Question: I am using this <URL>.
The problem I am having is, when resizing the browser window. A white border appears.

Is there anything I can do to fix this issue?
<URL>.
Thanks.
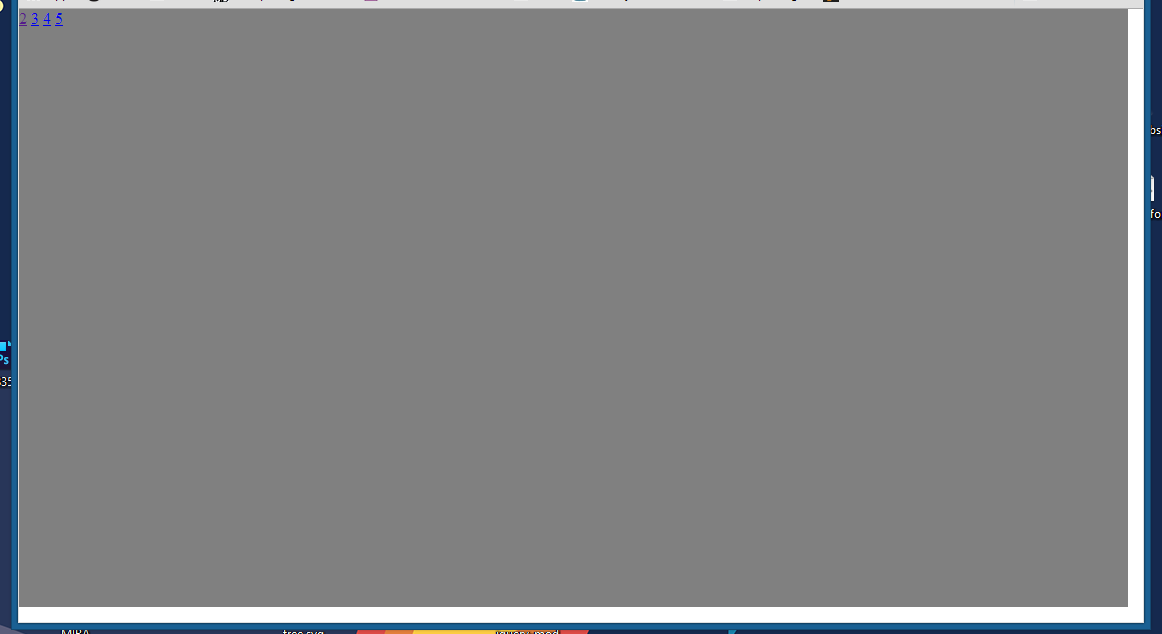
Answer: By removing all the height and width variables, I was able to keep the script from modifying my css.
Thanks for all your suggestions.